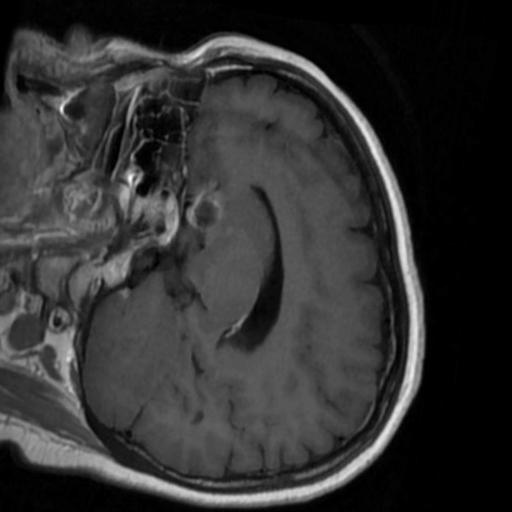
Label: brain_tumor